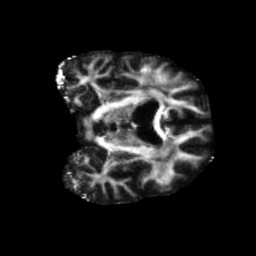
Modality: FA
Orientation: coronal
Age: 68
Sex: male
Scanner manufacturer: siemens
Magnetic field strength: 3 T
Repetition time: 5.47 s
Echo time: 0.0854 s